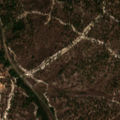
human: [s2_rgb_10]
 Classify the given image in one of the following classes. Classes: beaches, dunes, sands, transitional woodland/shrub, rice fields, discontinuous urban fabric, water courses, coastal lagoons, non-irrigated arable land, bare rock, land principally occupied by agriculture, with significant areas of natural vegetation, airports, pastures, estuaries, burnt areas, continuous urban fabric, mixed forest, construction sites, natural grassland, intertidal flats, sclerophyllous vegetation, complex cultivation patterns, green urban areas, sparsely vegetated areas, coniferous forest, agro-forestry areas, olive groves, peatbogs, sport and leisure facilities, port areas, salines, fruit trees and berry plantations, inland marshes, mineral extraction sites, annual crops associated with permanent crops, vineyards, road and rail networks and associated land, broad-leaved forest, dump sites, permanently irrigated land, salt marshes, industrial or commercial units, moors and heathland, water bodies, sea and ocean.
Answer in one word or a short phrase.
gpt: pastures, agro-forestry areas, broad-leaved forest, mixed forest